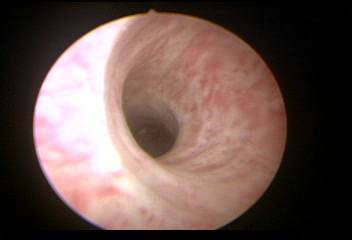
Modality: WLC
Class: Normal mucosa
Bladder cancer association: No